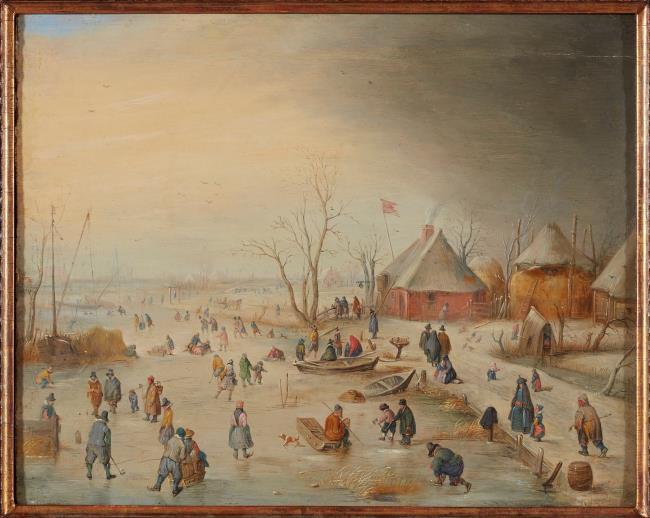
Title: Winterlandscape with figures skating and playing kolf on the ice near a cottage
Artist: after Hendrick Avercamp
Latest date: 1600
Genre: painting
Iconography: Pomander
Keywords: winter landscape, ice sports, farm, hay barrack, chimney, smoke (material), snow, ice (water by form), reed, banner, row boat, man, woman, child, kolf game, talk, skate (object), putting on skates, looking on, barrel (container), push sleigh, kolf stick, gallows